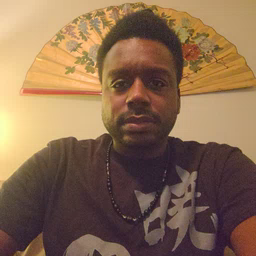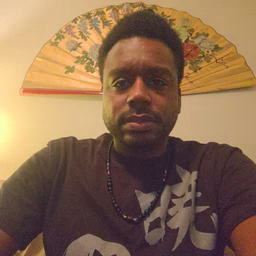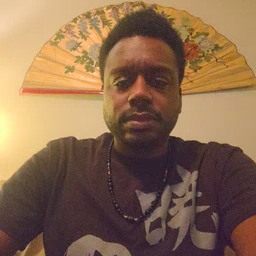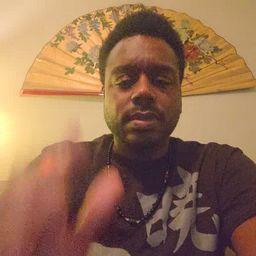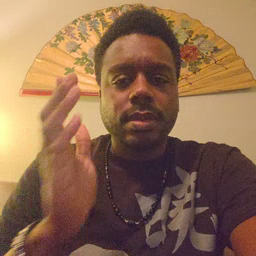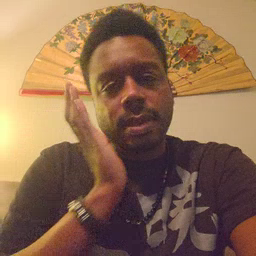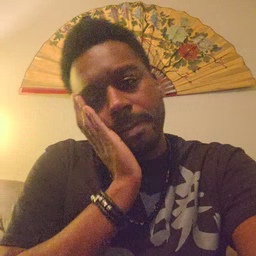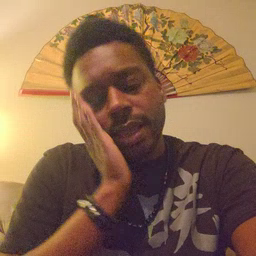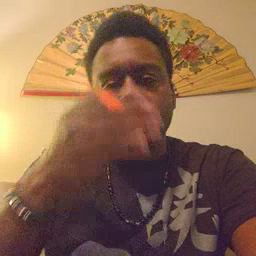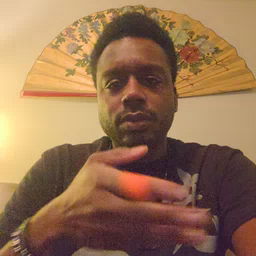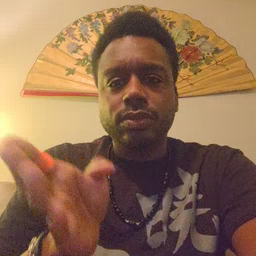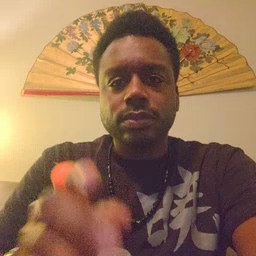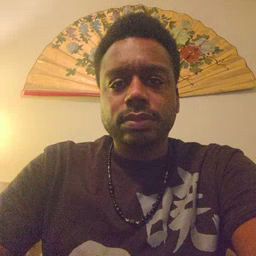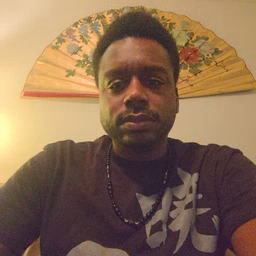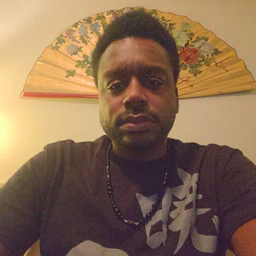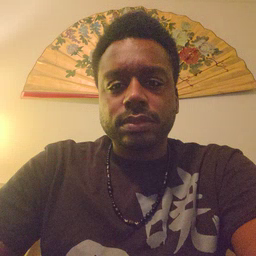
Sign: bedroom